Question: I'm working on a theme using Twitter Bootstrap, and I'm trying to get the drop down navigation to be centered instead of left-aligned. To be clear: I'm talking about centering the whole drop down box relative to its parent, not about centering the text inside the box.
The markup looks like this:
'''
<ul id="nav" class="nav ww-nav pull-right hidden-phone">
<li class="active"><a href="#">Words</a></li>
<li class="dropdown"><a href="#" class="dropdown-toggle" data-toggle="dropdown">Articles</a>
<ul class="dropdown-menu" role="menu" aria-labelledby="dLabel">
<li><a href="#">Published</a></li>
<li><a href="#">Categorized</a></li>
<li><a href="#">Uncategorized</a></li>
<li><a href="#">Award Winning</a></li>
</ul>
</li>
<li><a href="#">About</a></li>
<li><a href="#">Contact</a></li>
</ul>
'''
To clarify what I mean, I'll attach a screenshot:

I'm looking for a general solution, that works with different parent items. Since it is a theme, the navigation items can be anything from 3 characters to 20 characters wide. A simple margin by X pixels doesn't cut it, unfortunately.
PS: As requested in the comments, I put the whole thing on JSFiddle:
<URL>
Thanks
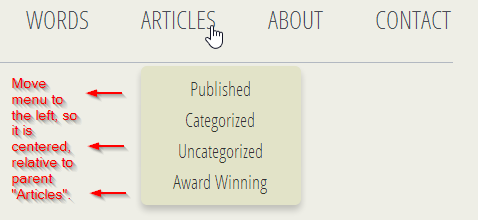
Answer: I solved this using jQuery, calculating and adjusting the margin-left of every sub menu.
This way my navigation items have the same space between each other.
'''
document.onreadystatechange = function() {
if (document.readyState === 'complete') {
$("ul.ww-nav ul.dropdown-menu").each(function(){
var parentWidth = $(this).parent().innerWidth();
var menuWidth = $(this).innerWidth();
var margin = (parentWidth / 2 ) - (menuWidth / 2);
margin = margin + "px";
$(this).css("margin-left", margin);
});
}
}
'''